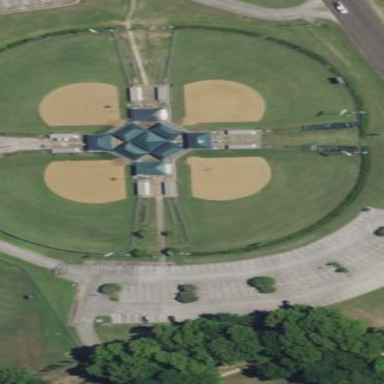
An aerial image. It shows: Softball pitch for leisure sports.